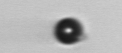
Label: bead